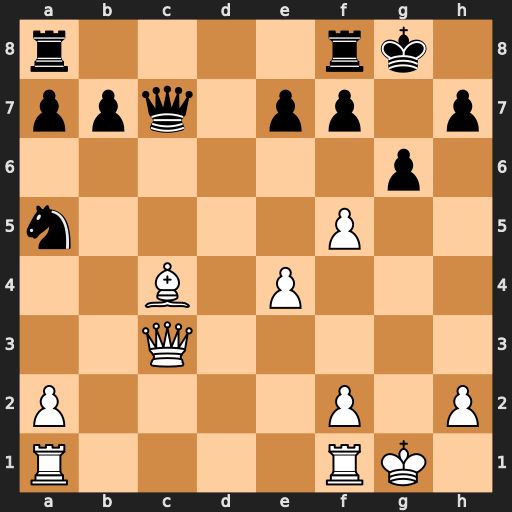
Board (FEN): r4rk1/ppq1pp1p/6p1/n4P2/2B1P3/2Q5/P4P1P/R4RK1
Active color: w
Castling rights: -
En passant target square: -
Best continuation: Bxf7+ Rxf7 Qxc7